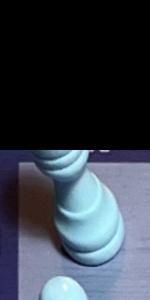
Label: Rook_White